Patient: sex M, age 58
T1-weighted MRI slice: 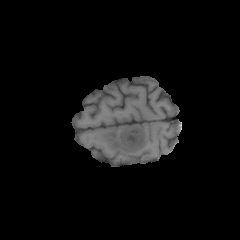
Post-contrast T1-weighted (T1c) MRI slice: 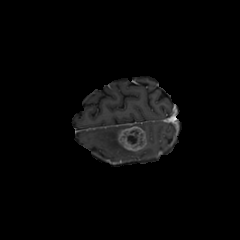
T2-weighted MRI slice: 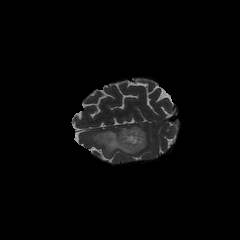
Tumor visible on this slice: yes
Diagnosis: Glioblastoma, IDH-wildtype
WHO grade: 4